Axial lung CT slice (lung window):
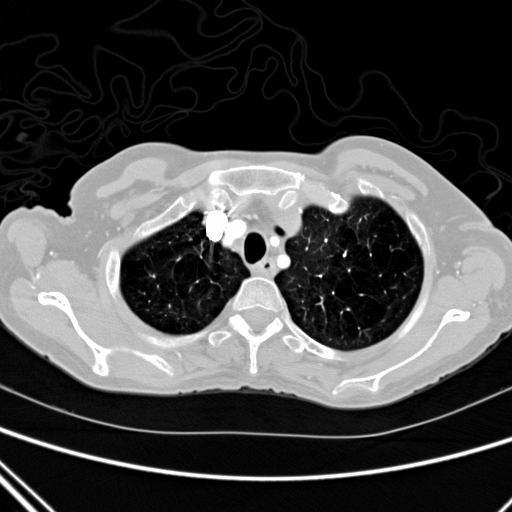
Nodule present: no